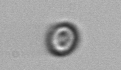
Label: Thalassiosira